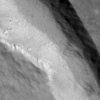
Label: not_dusty